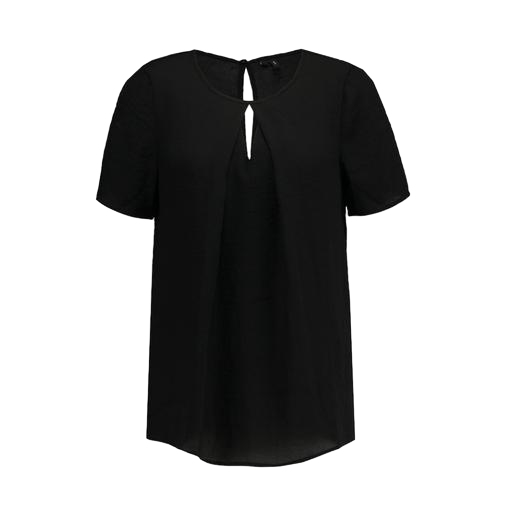
short-sleeve top only macy, black short-sleeved blouse, black short-sleeved top, white background